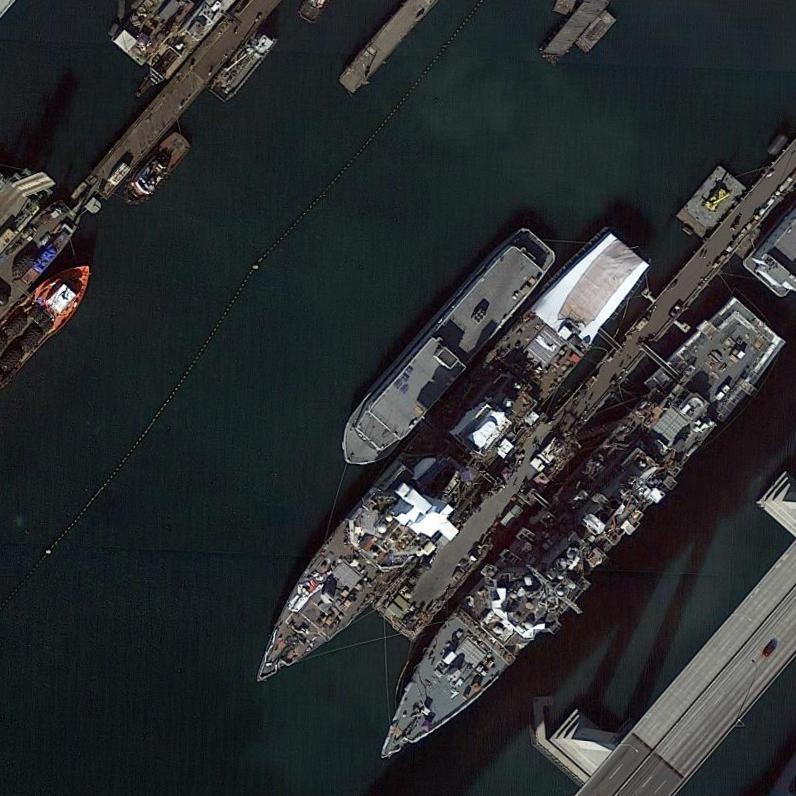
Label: destroyer